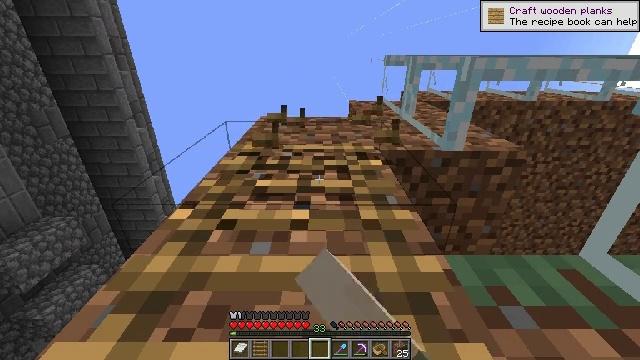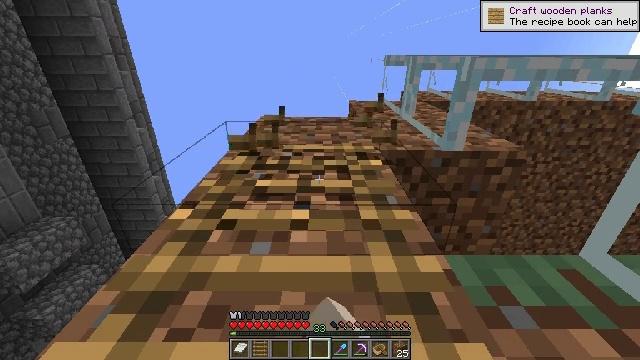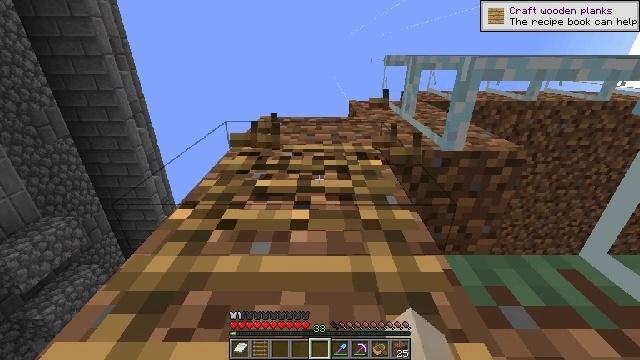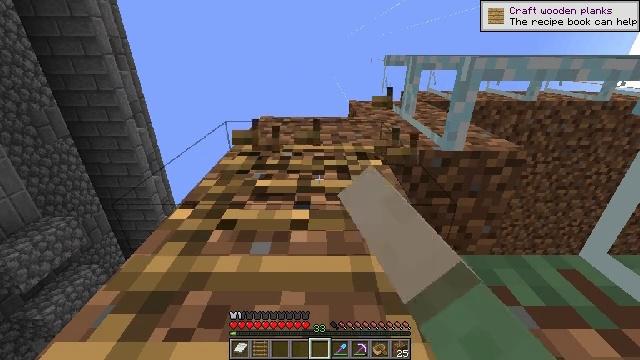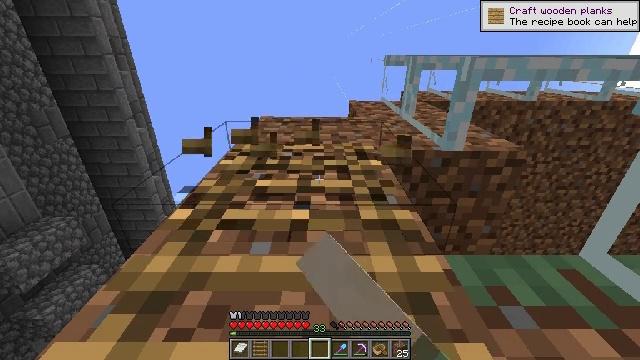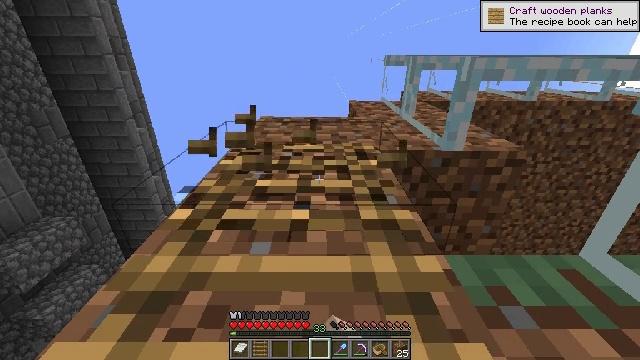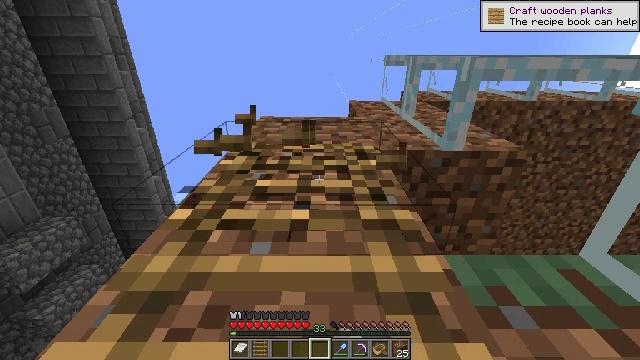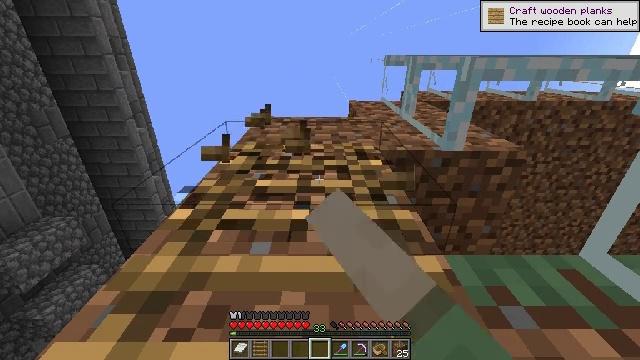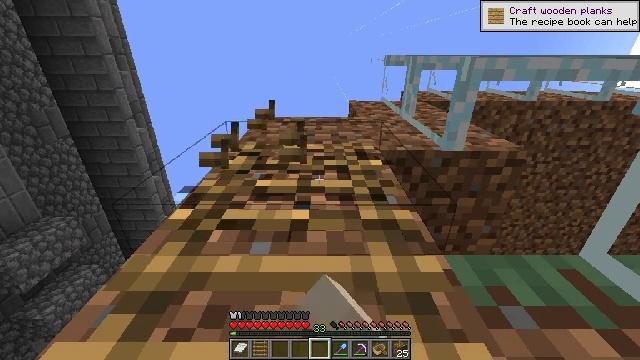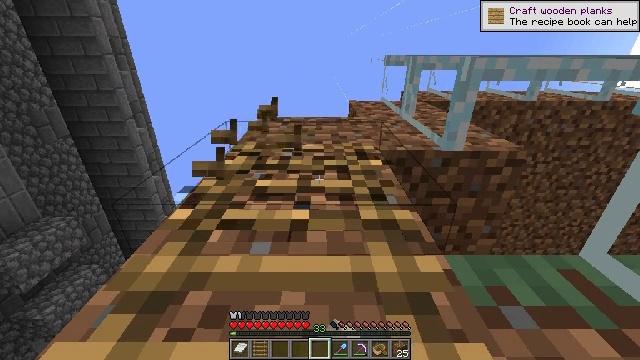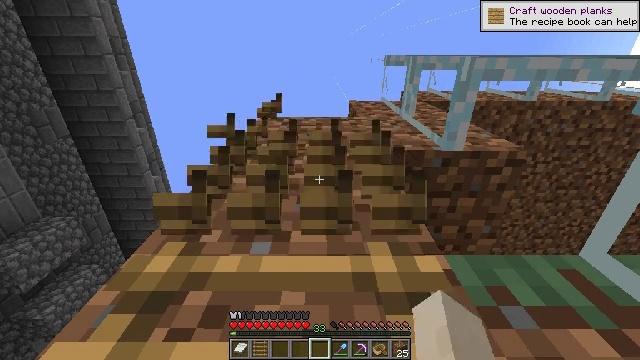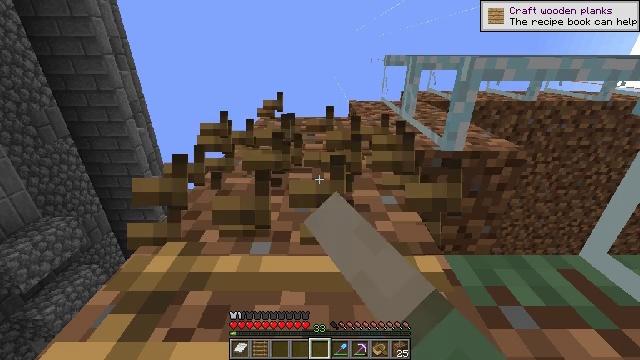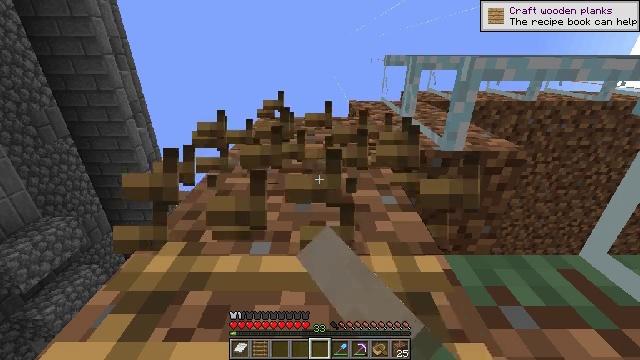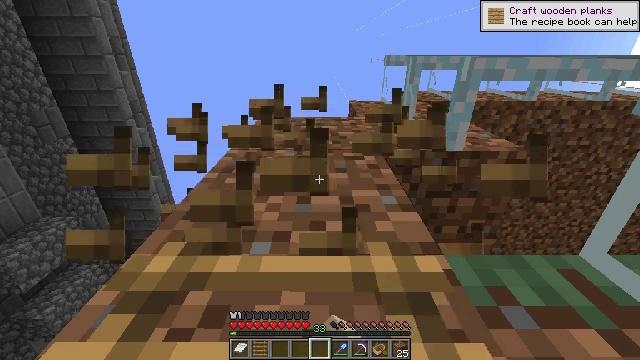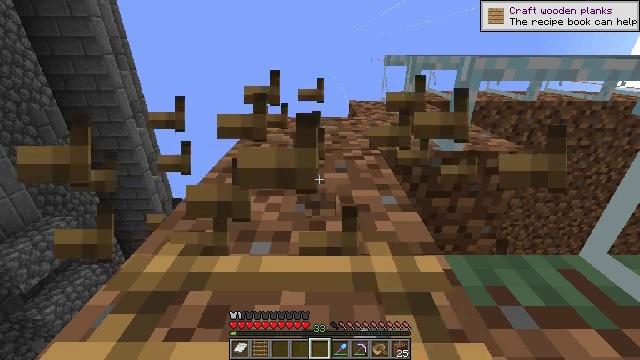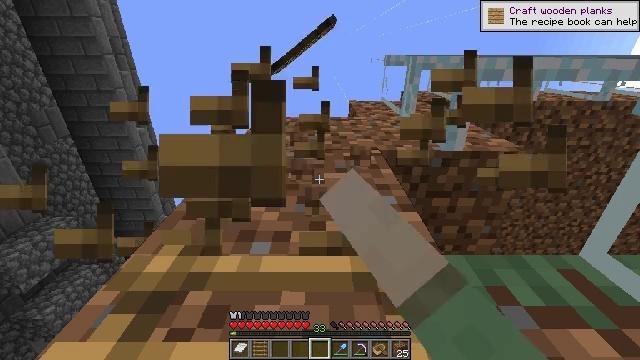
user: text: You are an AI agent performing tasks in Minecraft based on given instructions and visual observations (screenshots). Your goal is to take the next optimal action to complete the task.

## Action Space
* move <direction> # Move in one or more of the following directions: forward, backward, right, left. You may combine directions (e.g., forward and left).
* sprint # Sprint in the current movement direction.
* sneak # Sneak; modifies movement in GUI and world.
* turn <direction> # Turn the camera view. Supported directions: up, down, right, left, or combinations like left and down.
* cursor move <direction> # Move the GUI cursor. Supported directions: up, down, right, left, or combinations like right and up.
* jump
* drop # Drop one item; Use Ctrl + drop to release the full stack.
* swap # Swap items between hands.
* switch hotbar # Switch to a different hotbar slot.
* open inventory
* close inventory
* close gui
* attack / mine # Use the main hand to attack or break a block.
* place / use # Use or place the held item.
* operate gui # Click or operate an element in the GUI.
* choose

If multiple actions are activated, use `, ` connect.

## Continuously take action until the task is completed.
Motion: motion action
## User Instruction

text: Disassemble the ladder.
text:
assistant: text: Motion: sneak, attack / mine
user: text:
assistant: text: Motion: sneak, attack / mine
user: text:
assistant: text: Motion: sneak, attack / mine
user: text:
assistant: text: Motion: sneak, attack / mine
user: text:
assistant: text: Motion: sneak, attack / mine
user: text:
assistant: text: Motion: sneak, attack / mine
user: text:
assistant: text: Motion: sneak, attack / mine
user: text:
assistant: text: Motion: sneak, attack / mine
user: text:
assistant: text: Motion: sneak, attack / mine
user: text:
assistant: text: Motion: sneak, attack / mine
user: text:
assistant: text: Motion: sneak, attack / mine
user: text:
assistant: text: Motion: sneak, attack / mine
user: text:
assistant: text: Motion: sneak, attack / mine
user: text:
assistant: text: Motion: sneak, attack / mine
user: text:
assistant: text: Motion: sneak, attack / mine
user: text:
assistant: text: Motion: sneak, attack / mine
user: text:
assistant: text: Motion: sneak, attack / mine
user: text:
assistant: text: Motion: sneak, attack / mine
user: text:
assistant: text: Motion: sneak, attack / mine
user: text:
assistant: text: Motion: sneak, attack / mine
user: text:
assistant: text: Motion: sneak
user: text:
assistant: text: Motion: sneak
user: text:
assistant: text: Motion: sneak
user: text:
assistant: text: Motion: sneak
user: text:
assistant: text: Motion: sneak
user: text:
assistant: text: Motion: sneak
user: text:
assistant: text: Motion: sneak
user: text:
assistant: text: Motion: sneak
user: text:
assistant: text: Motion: sneak
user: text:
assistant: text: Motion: sneak